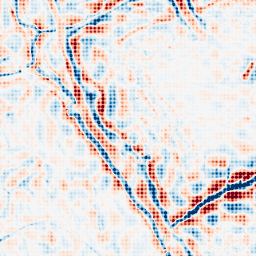
Category: wavelet
Decomposition family: wavelet_dwt
Decomposition parameters: wavelet: db8
level: 4
Upsampling method: sinc_blackman
Upsampling parameters: scale: 8
kernel_size: 8
Upsampling scale: 8